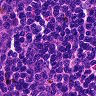
Metastatic tissue present: no